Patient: sex M, age 81
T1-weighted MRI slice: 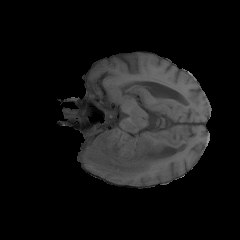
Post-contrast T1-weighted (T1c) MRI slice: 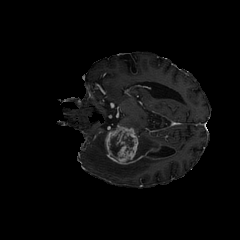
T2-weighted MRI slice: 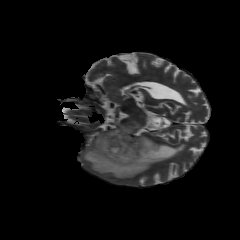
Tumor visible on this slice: yes
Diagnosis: Glioblastoma, IDH-wildtype
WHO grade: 4